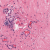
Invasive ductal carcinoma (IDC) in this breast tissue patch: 0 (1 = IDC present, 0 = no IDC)